Current action and preconditions to check: trajectory_clear

Your task: For each precondition in the list above, predict whether it will hold at this action.

Consider the current scene as observed from the mobile robot's camera, and analyze the predicted future states of all dynamic agents (e.g., people, animals, vehicles, or any moving entities) within the NEXT SECOND.

IMPORTANT: Only answer "very likely" if you are absolutely certain—based on strong, clear evidence—that a dynamic agent will violate the precondition in the predicted future state. Do NOT answer "very likely" for unlikely, ambiguous, or low-probability risks.

Ask yourself for each precondition: Is there a high probability, with clear and convincing evidence, that the predicted future states of any dynamic agent will interfere with the predicted future state of the currently executing action within the NEXT SECOND, causing that precondition to fail?

Assess the risk level based on these predictions. Use "likely" or "very likely" if motions create a clear risk of interference.

Use "neutral" or "improbable" if agents are nearby but their predicted paths are clearly diverging or non-conflicting.

Failure Risk Categories: "very improbable", "improbable", "neutral", "likely", "very likely"

Answer Format: Output ONLY the probability_of_failure value from these categories: "very improbable", "improbable", "neutral", "likely", "very likely"

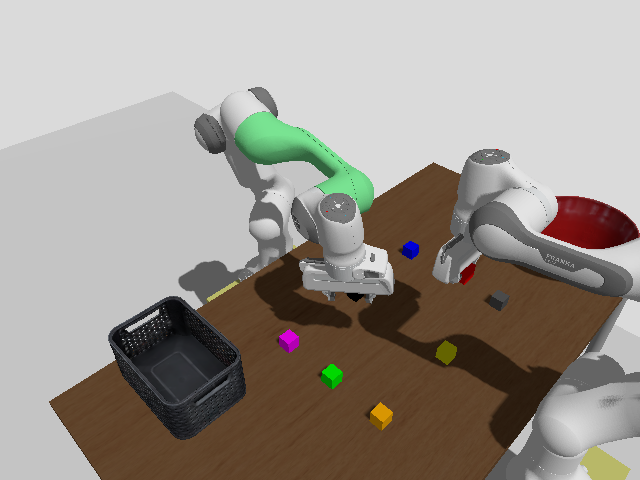

Answer: improbable